Field crop: maize
Growth stage: 2
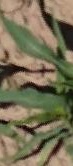
Species: maize